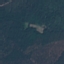
Label: Forest